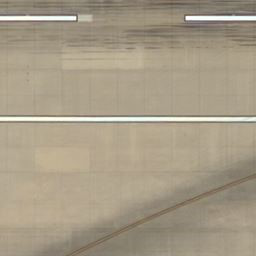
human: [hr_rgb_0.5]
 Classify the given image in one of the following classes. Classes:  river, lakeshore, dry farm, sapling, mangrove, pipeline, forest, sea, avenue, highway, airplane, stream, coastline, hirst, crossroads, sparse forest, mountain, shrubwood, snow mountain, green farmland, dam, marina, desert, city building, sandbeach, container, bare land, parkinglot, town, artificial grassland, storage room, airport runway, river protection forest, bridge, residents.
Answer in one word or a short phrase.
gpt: airport runway